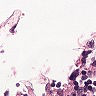
Metastatic tissue present: no